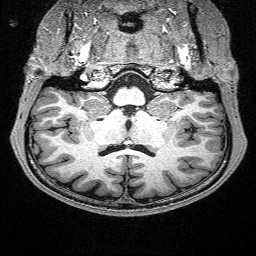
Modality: T1w
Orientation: sagittal
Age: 20
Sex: male
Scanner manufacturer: siemens
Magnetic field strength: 3 T
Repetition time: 2.4 s
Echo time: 0.03 s